Aerial crown-view tile of a tropical tree (Barro Colorado Island, Panama), acquired 20240918:
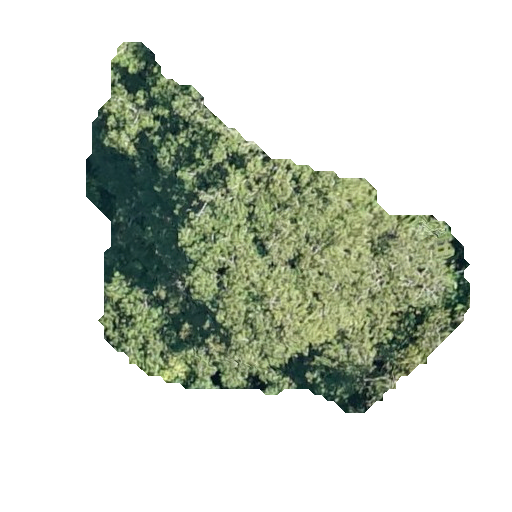
Species: Virola surinamensis
GBIF accepted scientific name: Virola surinamensis
Crown area: 131.89 m²